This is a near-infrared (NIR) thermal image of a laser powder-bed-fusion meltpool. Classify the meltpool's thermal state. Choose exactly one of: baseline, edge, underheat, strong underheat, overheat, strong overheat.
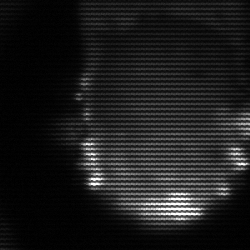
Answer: baseline